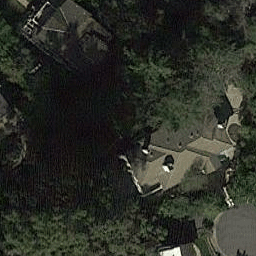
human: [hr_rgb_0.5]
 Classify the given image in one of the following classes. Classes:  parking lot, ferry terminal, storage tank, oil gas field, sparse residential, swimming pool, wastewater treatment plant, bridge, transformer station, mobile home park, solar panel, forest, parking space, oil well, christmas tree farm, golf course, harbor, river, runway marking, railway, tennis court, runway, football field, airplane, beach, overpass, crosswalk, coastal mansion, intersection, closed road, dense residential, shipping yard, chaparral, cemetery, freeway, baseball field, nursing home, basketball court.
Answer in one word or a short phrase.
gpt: sparse residential